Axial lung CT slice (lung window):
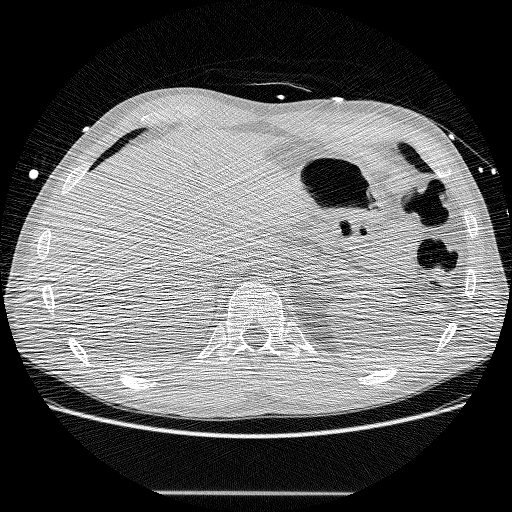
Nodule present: no